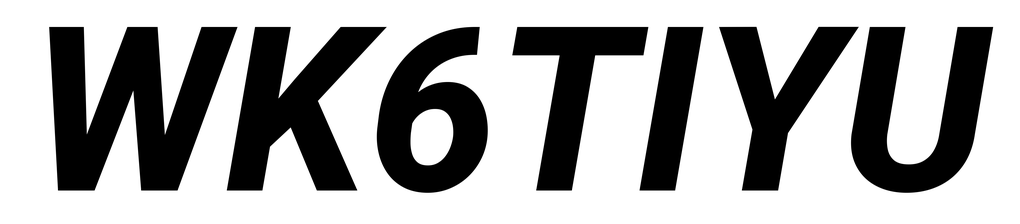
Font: Roboto-Italic_ExtraBold_Italic